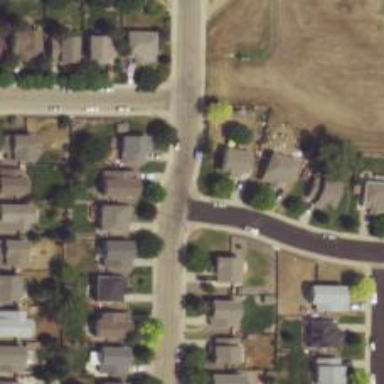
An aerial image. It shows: Asphalt road in residential area.